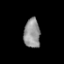
Tissue: prostate
Cell type: Epithelial cells
Senescence score: 0.3592
Nuclear area (px): 472
Mean DAPI intensity: 145.424